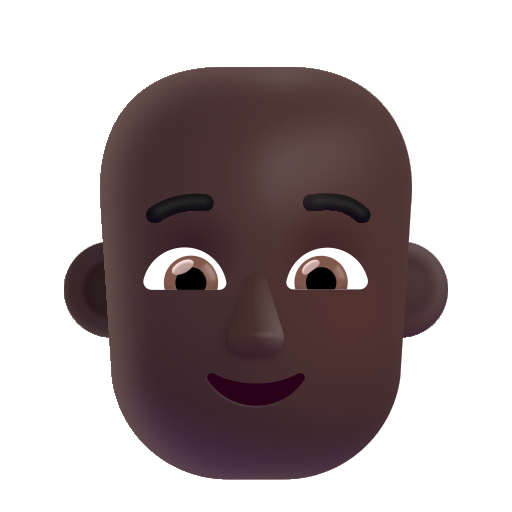
person bald color dark